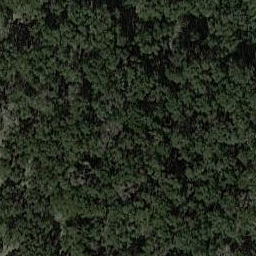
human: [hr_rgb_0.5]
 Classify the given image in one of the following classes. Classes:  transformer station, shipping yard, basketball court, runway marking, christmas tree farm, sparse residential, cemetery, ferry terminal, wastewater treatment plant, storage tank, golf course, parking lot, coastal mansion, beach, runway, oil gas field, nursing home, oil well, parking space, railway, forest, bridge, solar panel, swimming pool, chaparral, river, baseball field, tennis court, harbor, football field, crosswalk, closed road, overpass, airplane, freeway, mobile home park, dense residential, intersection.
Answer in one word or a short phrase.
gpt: forest